Field crop: maize
Growth stage: 2
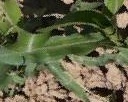
Species: maize